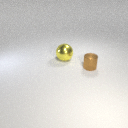
large yellow metal sphere to the left of small brown metal cylinder